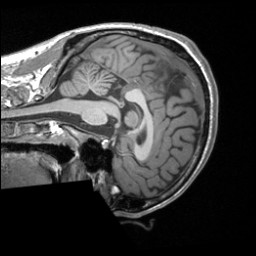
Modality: T1w
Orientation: sagittal
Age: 19
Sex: male
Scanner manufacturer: siemens
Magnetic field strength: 3 T
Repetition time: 1.9 s
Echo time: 0.00226 s